Question: I have created this scrollview that loads the images dynamically. However I cannot get the images to cover the screen (should adapt to iPhone/iPad) one and one. And the height of the images is also corrupt (see attached image)
What am I doing wrong?
Image

Source to load images:
'''
for (int i=0; i < numberOfImages; i++) {
// create image
NSString *imageName = [NSString stringWithFormat: imageArray[i], i+1];
UIImage *image = [UIImage imageNamed:imageName];
UIImageView *imageView = [[UIImageView alloc] initWithImage:image];
// put image on correct position
CGRect rect = imageView.frame;
rect.origin.x = currentX + self.scrollView.frame.size.width/2;
imageView.frame = rect;
// update currentX
currentX += imageView.frame.size.width + self.scrollView.frame.size.width;
[self.scrollView addSubview:imageView];
[imageView release];
}
self.scrollView.contentSize = CGSizeMake(currentX, self.view.frame.size.height);
self.scrollView.autoresizingMask = UIViewAutoresizingFlexibleWidth | UIViewAutoresizingFlexibleLeftMargin | UIViewAutoresizingFlexibleRightMargin;
[self.view addSubview:scrollView];
[self.scrollView release];
'''
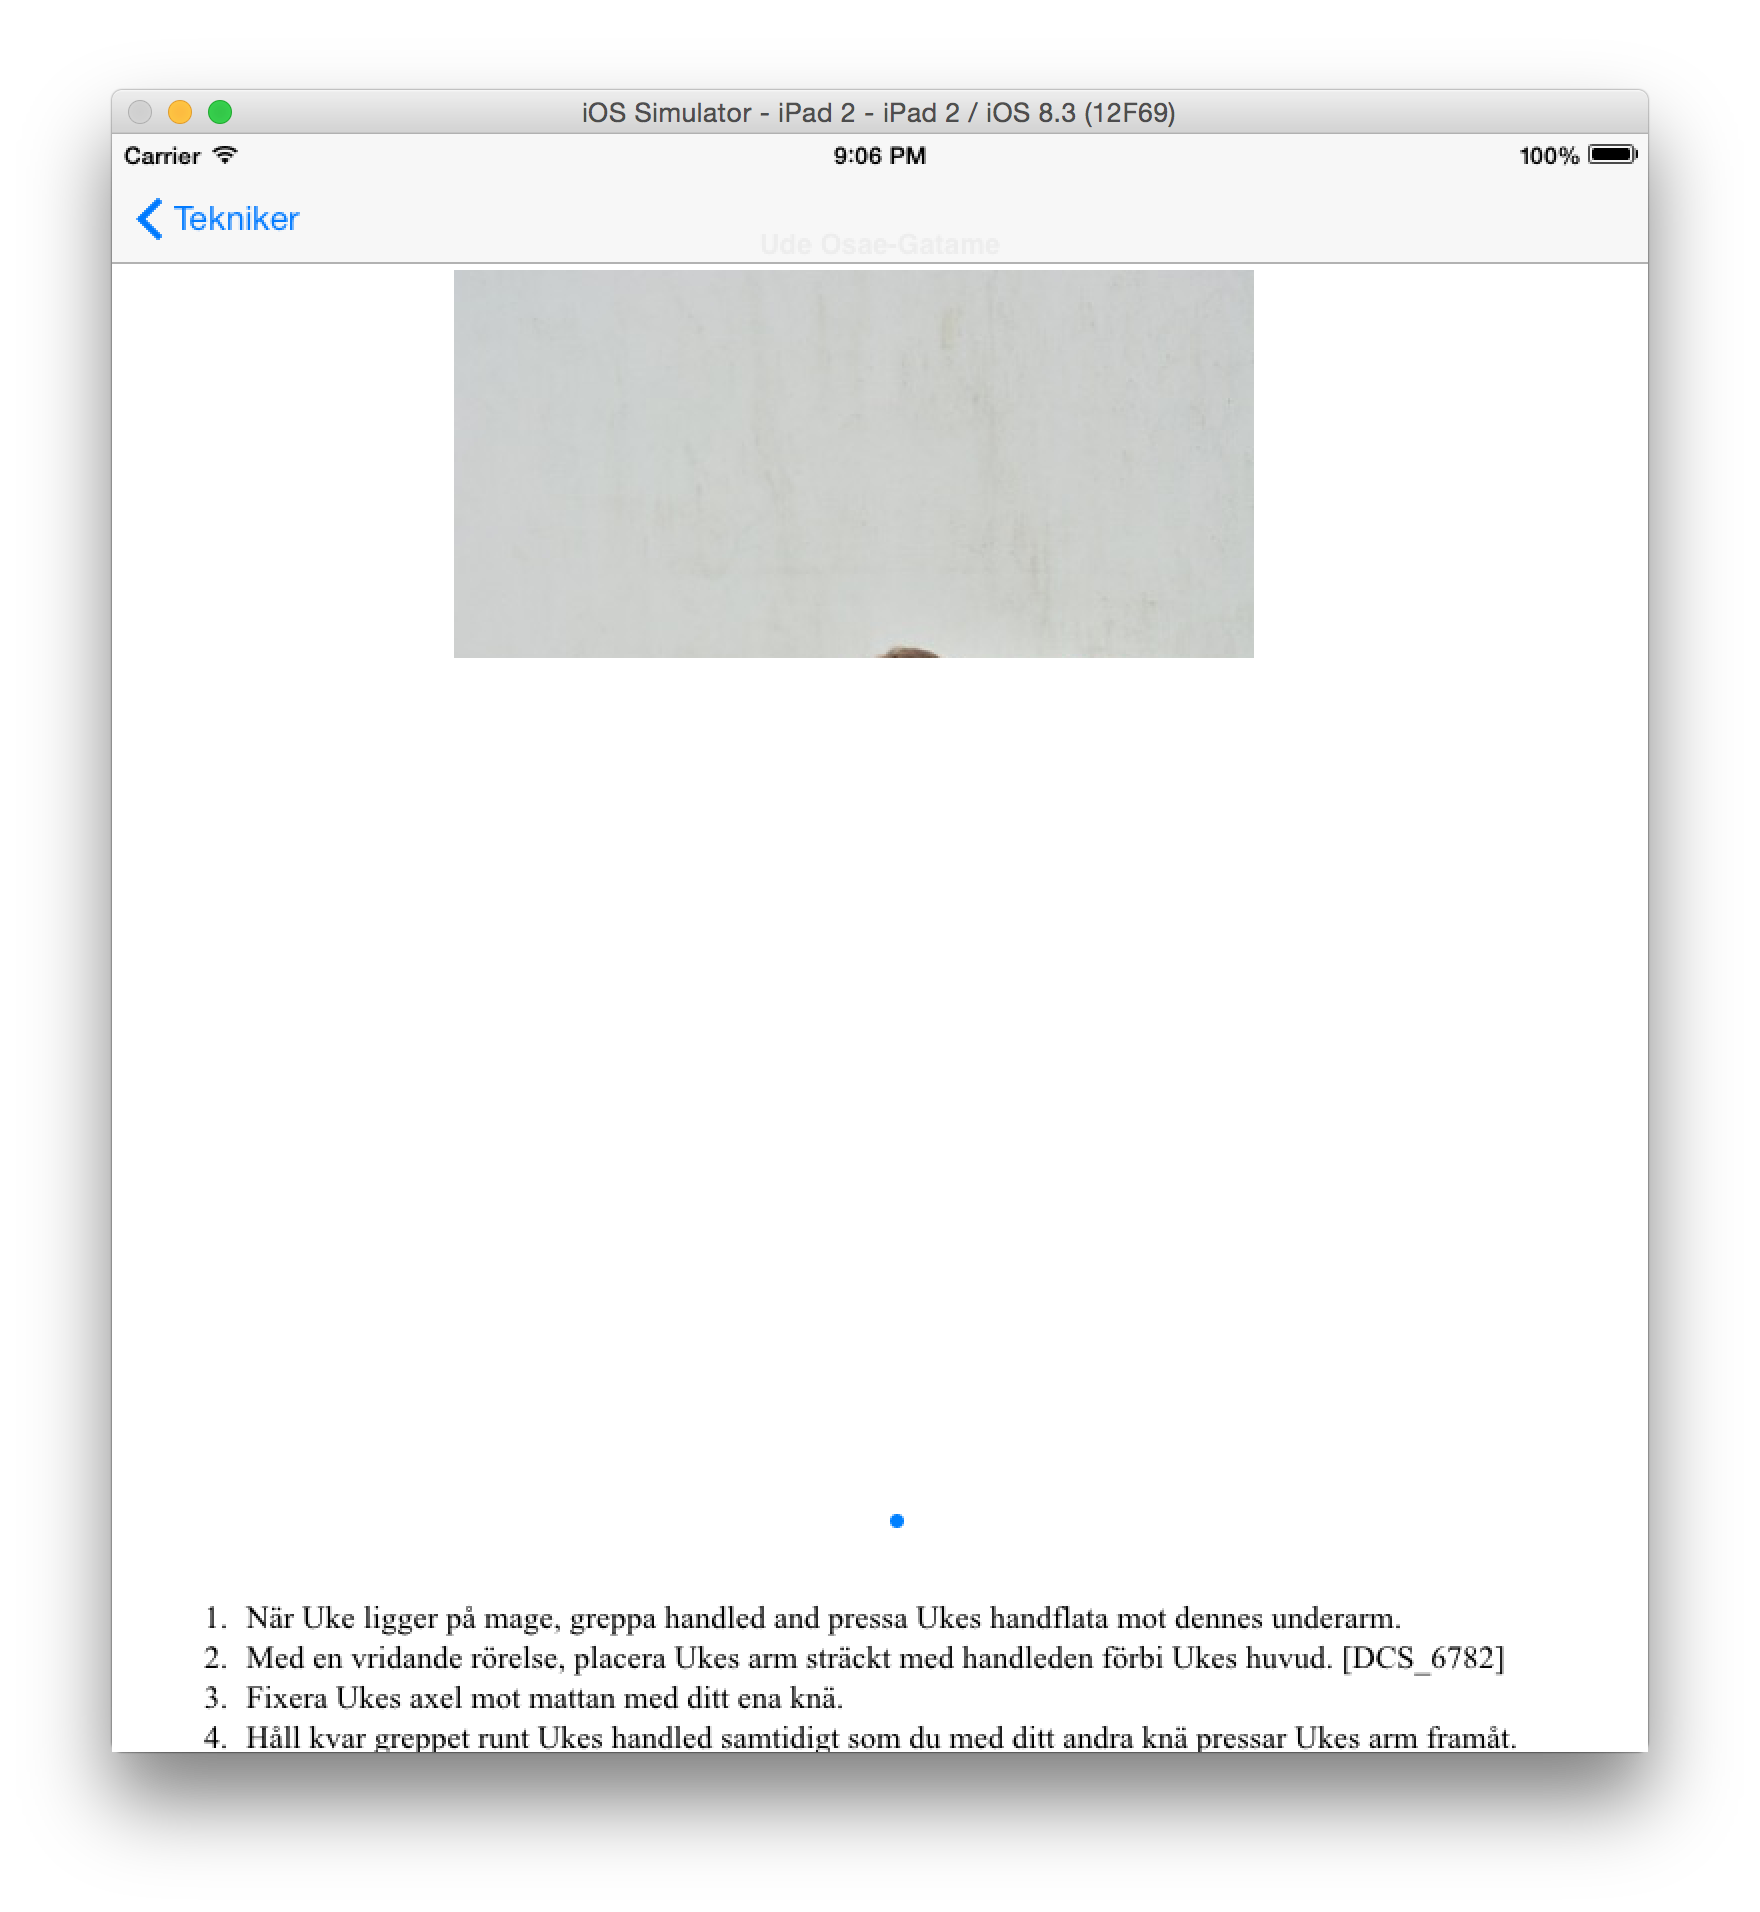
Answer: This should work for you:
'''
for (int i = 0; i < numberOfImages; i++) {
// create image
NSString *imageName = [NSString stringWithFormat: imageArray[i], i+1];
UIImage *image = [UIImage imageNamed:imageName];
UIImageView *imageView = [[UIImageView alloc] initWithImage:image];
imageView.contentMode = UIViewContentModeCenter;
// put image on correct position
CGRect rect = self.scrollView.bounds;
rect.origin.x = currentX;
imageView.frame = rect;
// update currentX
currentX += self.scrollView.frame.size.width;
[self.scrollView addSubview:imageView];
[imageView release];
}
self.scrollView.contentSize = CGSizeMake(currentX, self.scrollView.frame.size.height);
'''
You could also set the scrollView paging property to yes, so it will scroll page by page.